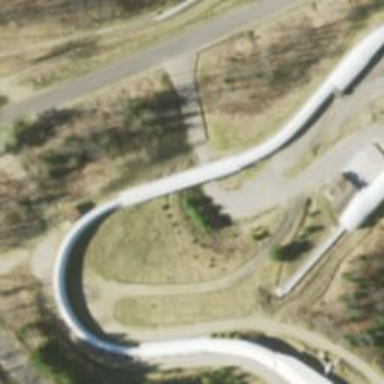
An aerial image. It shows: Bobsleigh track located on bridge.